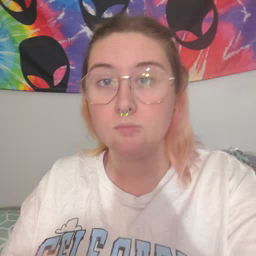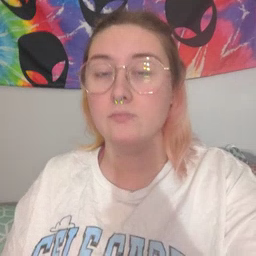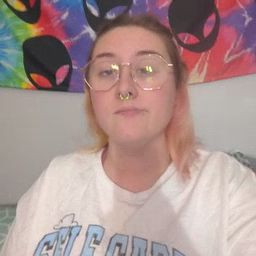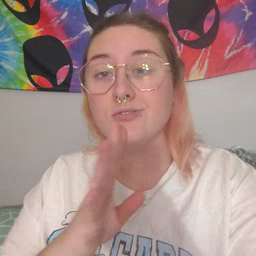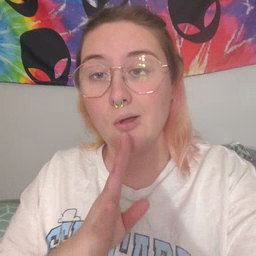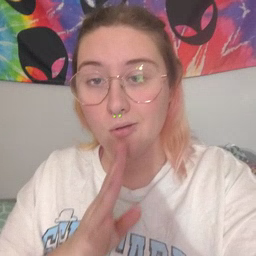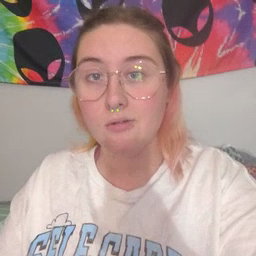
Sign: talk